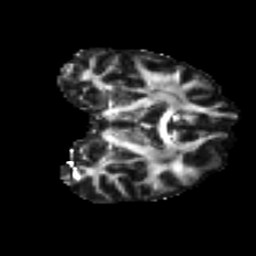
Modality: FA
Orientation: coronal
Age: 34
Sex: female
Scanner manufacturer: ge
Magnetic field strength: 3 T
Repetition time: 7.8 s
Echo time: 0.0606 s